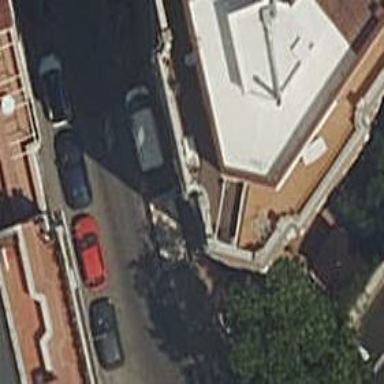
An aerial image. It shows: Fast food establishment.